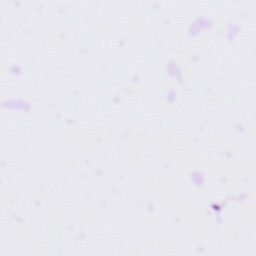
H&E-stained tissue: Tonsil